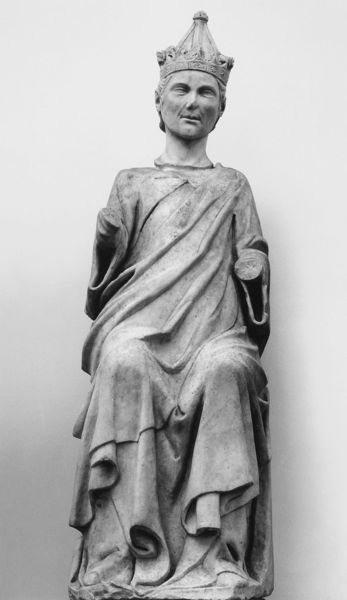
Titel: Statuen vom Grabmal Kaiser Heinrich VII. (Rekonstruktion)
Künstler: Tino di Camaino
Institution: Pisa, Museo dell’Opera del Duomo
Schlagwörter: hand, kopf, mann, grau, hell, kleid, marmor, mund, nase, mütze, arm, augen, falten, gesicht, stein, hals, figur, gewand, adel, gotik, krone, skulptur, statue, man, kaiser, könig, thron, falte, spitz, faltenwurf, foto, fuss, herrscher, fragment, krönung, heiliger, heilig, maria, wilhelm, willhelm, statur, corpus, gewnd, armlos, ohne arme, triumphans, kryptisch, fuss fehlt, hand felht